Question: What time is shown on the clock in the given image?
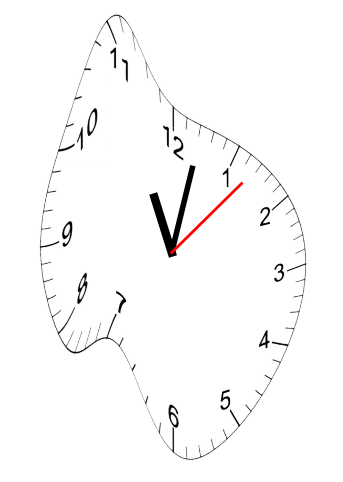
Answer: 11:02:07